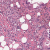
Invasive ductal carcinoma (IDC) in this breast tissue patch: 0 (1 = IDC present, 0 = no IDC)